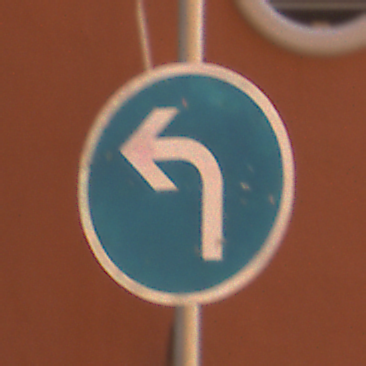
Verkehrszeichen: VorgeschriebeneFahrtrichtungLinks
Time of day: MorningAfternoon
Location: Outdoor (Urban)
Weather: Clear
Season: NotSpecified
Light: Natural